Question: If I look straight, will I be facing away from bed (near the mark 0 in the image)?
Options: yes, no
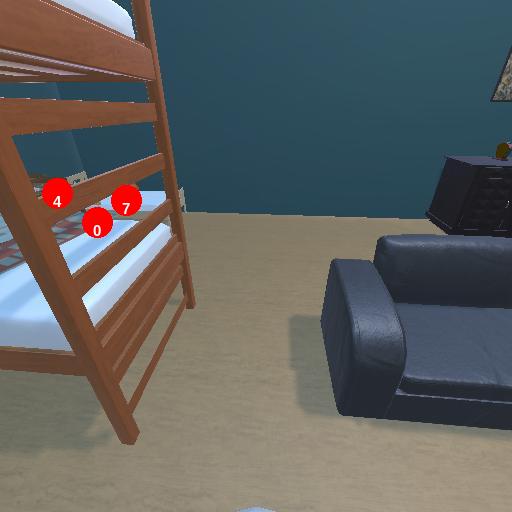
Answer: yes